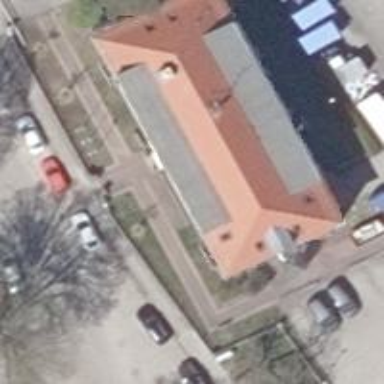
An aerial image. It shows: Emergency service facility.